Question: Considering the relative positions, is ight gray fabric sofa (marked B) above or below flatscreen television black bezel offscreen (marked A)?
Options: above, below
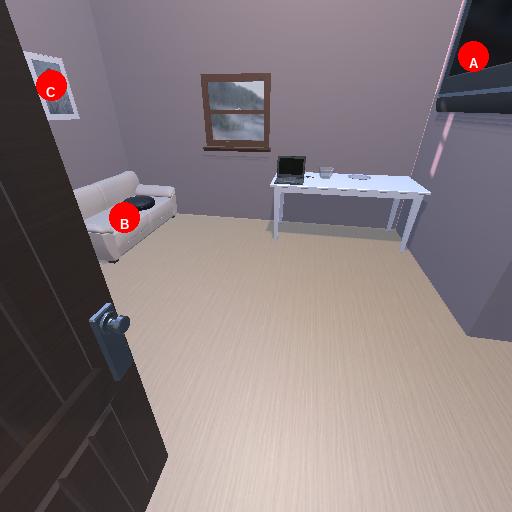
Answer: above